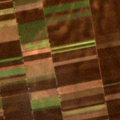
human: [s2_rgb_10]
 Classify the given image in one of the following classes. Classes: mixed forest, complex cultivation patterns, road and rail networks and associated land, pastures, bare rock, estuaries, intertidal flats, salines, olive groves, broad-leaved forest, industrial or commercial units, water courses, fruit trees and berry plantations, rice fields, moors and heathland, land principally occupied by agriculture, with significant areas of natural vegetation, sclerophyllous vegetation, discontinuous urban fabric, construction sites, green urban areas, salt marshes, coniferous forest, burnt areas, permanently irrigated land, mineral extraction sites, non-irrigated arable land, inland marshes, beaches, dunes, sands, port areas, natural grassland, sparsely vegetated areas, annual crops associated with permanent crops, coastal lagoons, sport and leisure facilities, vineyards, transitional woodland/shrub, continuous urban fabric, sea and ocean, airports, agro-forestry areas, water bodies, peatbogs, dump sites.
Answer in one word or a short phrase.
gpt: non-irrigated arable land